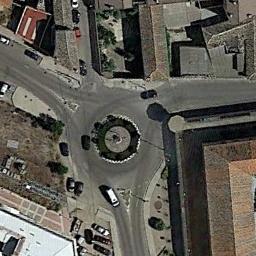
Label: roundabout